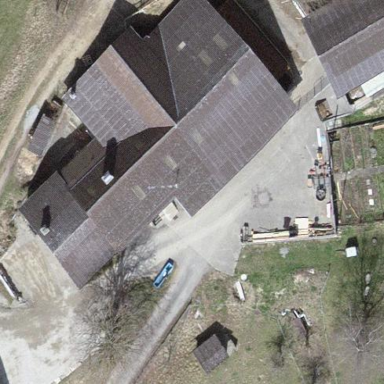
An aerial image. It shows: Farmyard area.